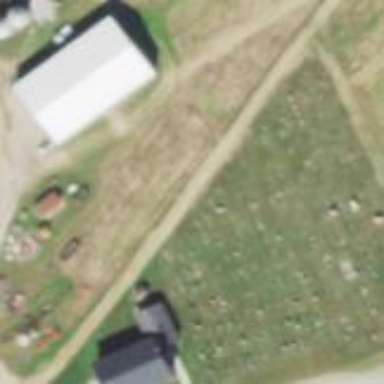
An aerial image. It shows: Graveyard.